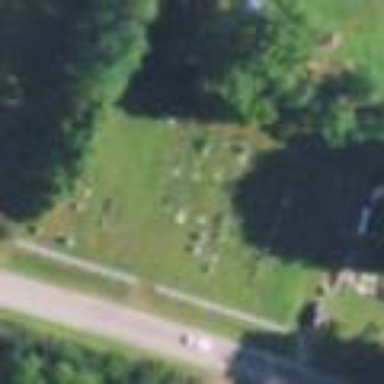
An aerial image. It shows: Cemetery.